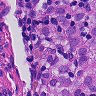
Metastatic tissue present: yes